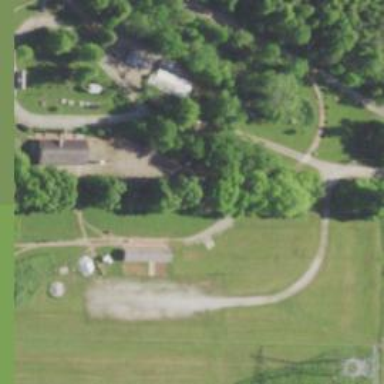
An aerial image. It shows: Miniature railway.